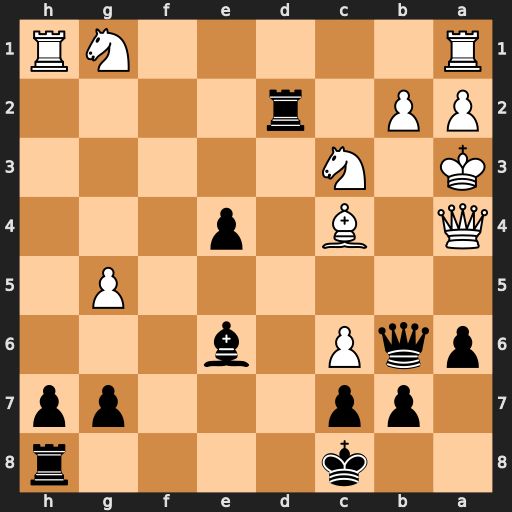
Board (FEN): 2k4r/1pp3pp/pqP1b3/6P1/Q1B1p3/K1N5/PP1r4/R5NR
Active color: b
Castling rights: -
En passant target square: -
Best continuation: Qxb2#